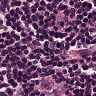
Metastatic tissue present: no